Field crop: maize
Growth stage: 2
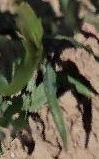
Species: maize